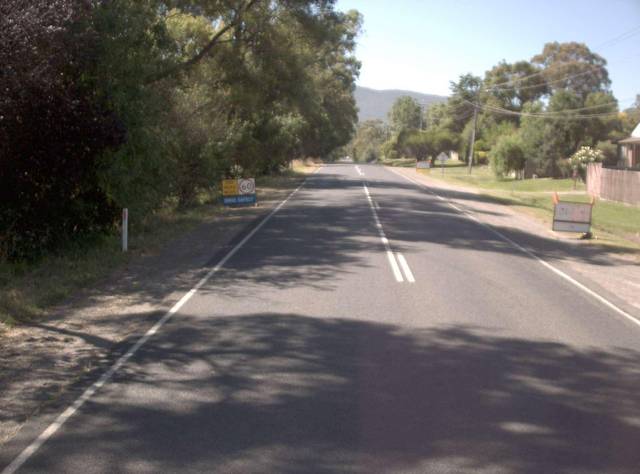
Region: Australia
Coordinates: -37.661, 145.531